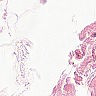
Metastatic tissue present: no